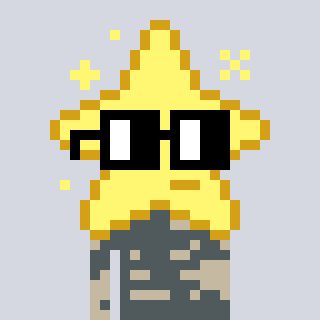
a pixel art character with square black glasses, a star-shaped head and a bege-colored body on a cool background